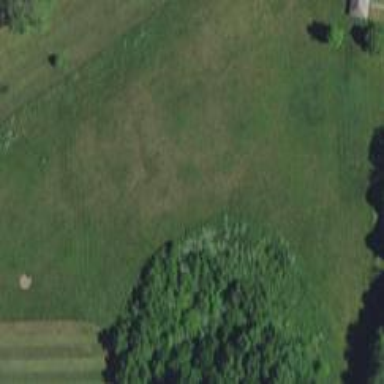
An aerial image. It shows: Service road designated as golf cart path.